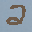
Label: 2